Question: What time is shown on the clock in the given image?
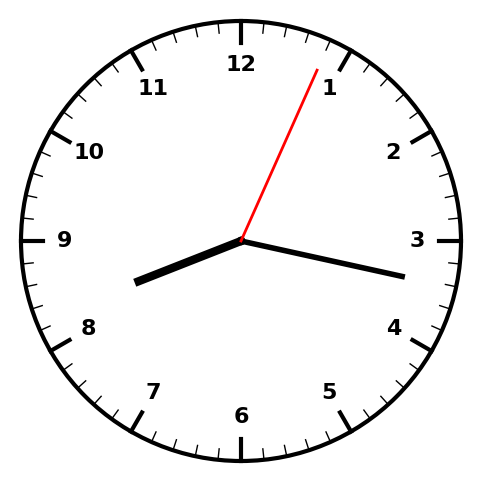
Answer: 08:17:04